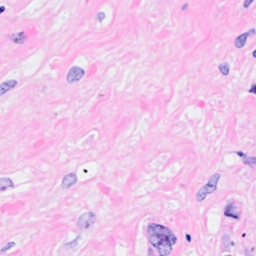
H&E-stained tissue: Breast